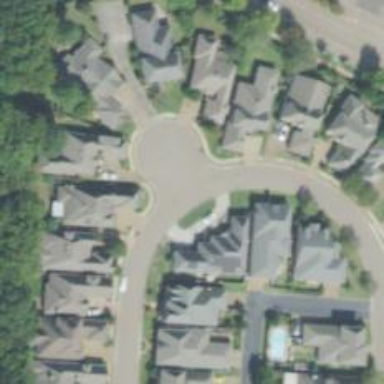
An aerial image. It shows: Residential road with sidewalk on the left.